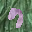
Label: 7